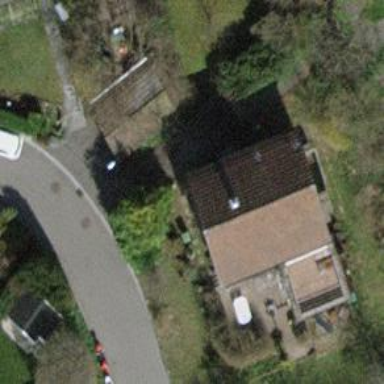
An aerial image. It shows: Detached building.